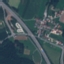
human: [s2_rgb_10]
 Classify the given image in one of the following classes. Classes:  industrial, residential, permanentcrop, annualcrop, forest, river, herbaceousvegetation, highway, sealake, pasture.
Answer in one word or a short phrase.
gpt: Highway